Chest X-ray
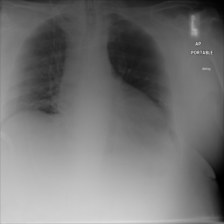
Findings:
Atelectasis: negative
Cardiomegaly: negative
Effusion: negative
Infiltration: negative
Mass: negative
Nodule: negative
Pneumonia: negative
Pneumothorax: negative
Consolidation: negative
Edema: negative
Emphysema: negative
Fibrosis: negative
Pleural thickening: negative
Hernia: negative